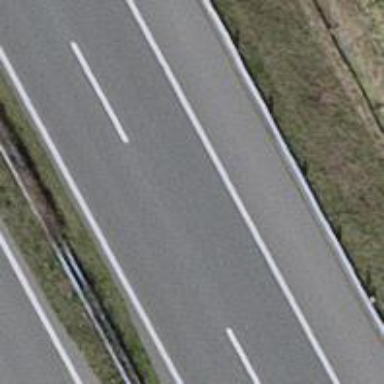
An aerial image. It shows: View of motorway.